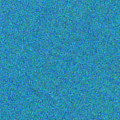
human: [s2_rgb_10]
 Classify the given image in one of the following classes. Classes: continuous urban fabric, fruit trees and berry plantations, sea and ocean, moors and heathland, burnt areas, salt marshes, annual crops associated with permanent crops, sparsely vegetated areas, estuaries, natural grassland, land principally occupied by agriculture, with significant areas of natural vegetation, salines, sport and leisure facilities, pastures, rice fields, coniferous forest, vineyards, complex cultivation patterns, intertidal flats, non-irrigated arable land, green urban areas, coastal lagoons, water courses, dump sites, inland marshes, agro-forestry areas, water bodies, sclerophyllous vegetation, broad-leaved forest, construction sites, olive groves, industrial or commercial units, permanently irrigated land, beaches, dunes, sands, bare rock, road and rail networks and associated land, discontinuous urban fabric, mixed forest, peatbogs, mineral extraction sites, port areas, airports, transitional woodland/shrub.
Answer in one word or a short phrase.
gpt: sea and ocean